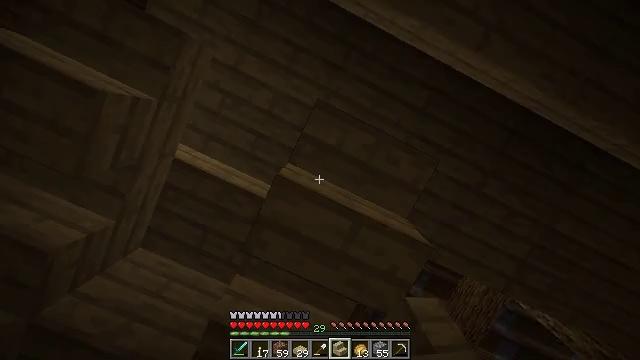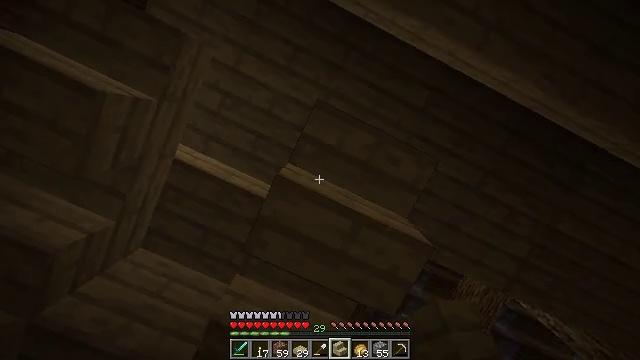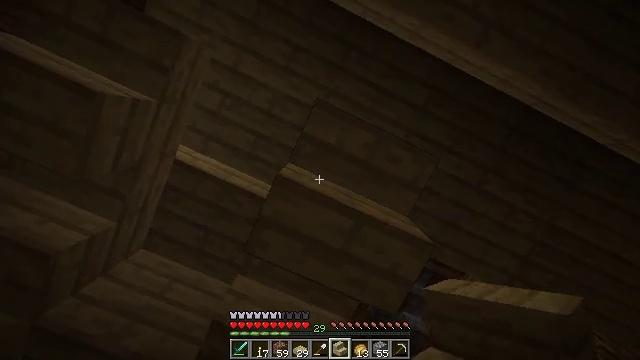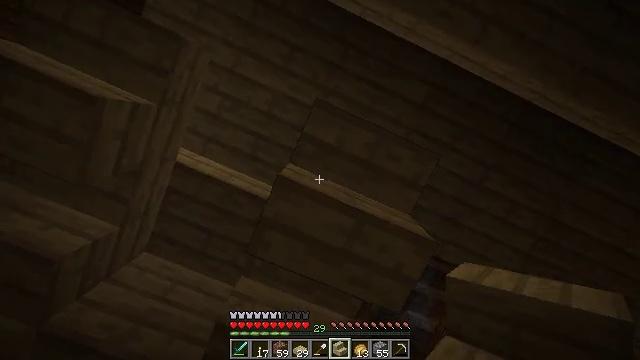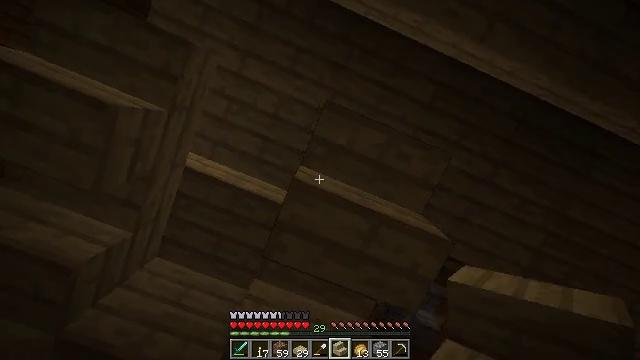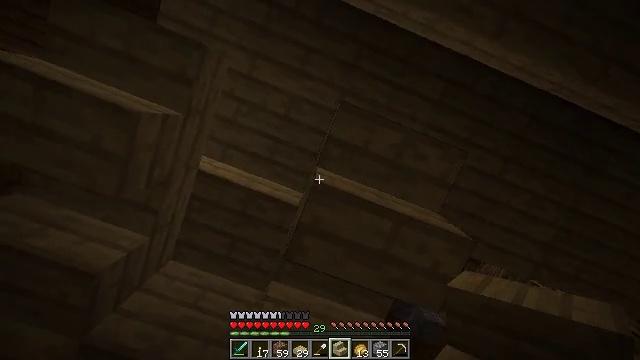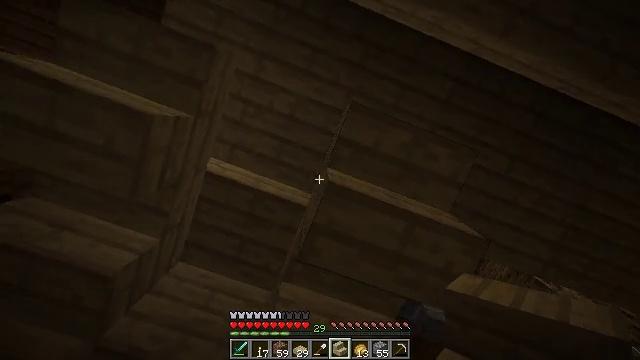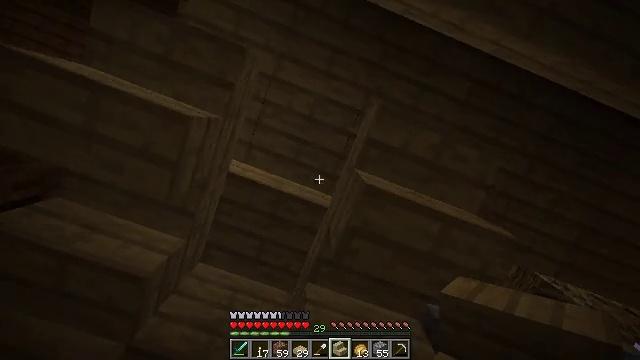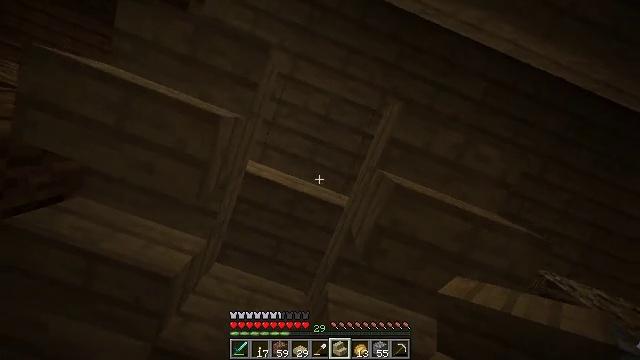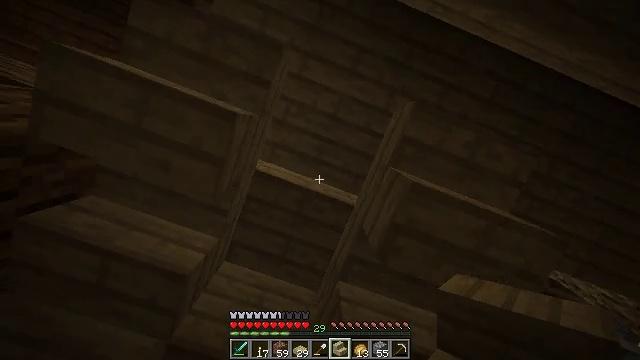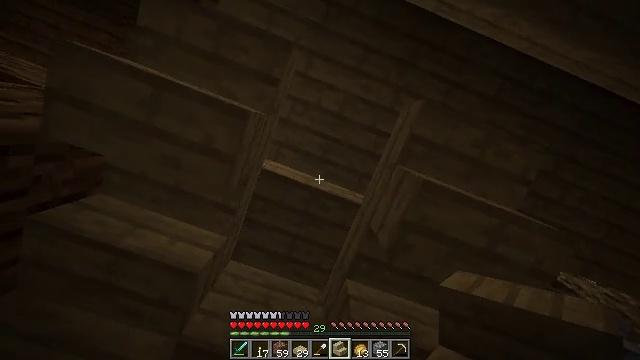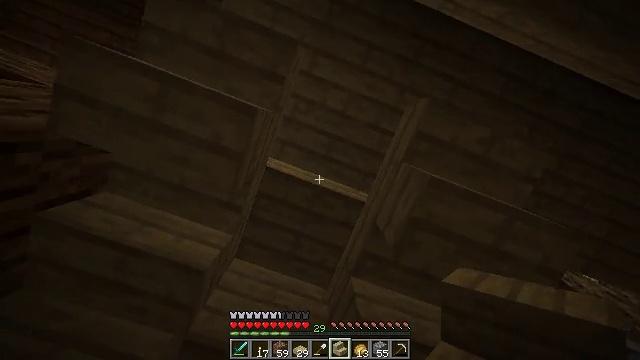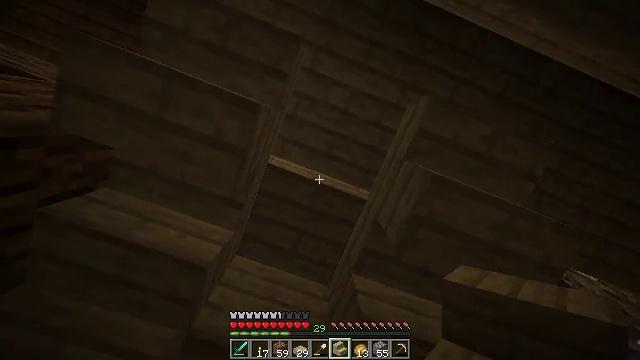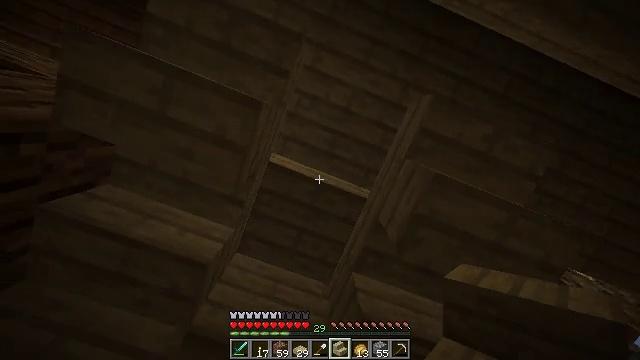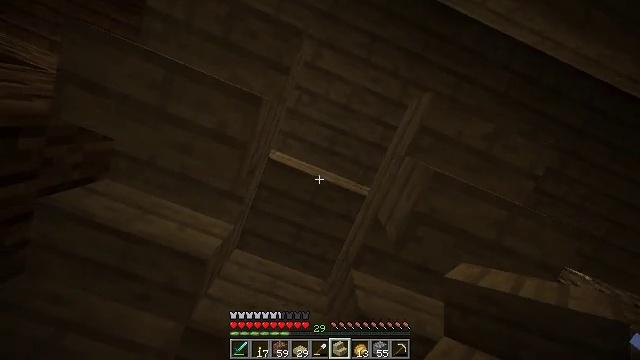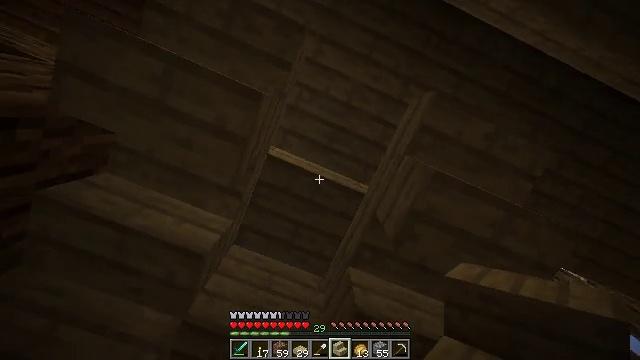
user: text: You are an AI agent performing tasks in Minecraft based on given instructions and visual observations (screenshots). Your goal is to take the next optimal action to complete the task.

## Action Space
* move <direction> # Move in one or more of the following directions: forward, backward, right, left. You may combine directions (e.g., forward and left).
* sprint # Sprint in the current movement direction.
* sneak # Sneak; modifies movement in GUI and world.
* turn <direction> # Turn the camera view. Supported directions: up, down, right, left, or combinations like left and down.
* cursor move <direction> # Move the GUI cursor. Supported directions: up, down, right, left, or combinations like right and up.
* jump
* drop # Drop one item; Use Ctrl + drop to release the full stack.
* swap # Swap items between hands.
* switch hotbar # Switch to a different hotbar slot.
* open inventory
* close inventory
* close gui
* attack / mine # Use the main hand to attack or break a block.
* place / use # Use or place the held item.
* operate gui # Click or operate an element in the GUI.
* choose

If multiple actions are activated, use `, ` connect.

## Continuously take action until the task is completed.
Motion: motion action
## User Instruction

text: Gather the birch stairs from a structure.
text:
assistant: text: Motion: no_op
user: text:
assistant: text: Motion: no_op
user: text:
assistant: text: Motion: turn left
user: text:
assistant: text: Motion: move left, turn left
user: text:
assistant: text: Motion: move left, turn left
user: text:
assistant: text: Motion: move left
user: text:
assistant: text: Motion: move left
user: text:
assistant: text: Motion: no_op
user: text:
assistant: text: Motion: no_op
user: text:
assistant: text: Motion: no_op
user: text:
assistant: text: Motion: no_op
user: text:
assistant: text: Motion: no_op
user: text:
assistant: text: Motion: no_op
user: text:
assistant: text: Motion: no_op
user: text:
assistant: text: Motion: turn right
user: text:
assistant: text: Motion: turn right
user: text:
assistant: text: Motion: turn right and down
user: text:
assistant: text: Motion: turn right and down
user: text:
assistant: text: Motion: turn right and down
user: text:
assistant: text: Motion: turn right
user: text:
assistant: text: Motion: turn right
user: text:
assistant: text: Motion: turn right and down
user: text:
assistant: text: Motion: turn right and down
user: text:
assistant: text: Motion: turn right and down
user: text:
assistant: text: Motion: turn right and down
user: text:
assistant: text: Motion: turn left and down
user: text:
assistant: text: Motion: no_op
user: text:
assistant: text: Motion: no_op
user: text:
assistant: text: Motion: no_op
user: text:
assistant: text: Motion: no_op